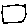
Label: square